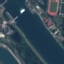
Label: River